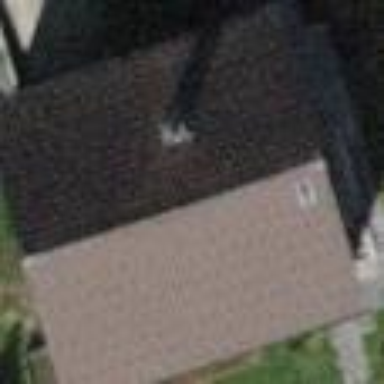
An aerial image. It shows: Building with tiled roof.